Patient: sex F, age 65
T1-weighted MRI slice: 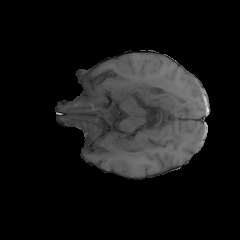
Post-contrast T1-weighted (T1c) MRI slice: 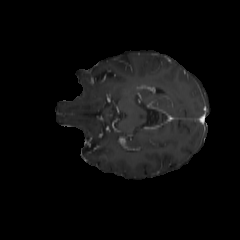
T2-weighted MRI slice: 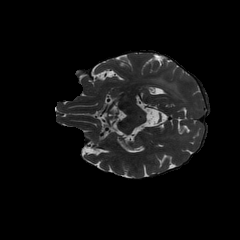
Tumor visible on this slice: yes
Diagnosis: Glioblastoma, IDH-wildtype
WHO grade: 4